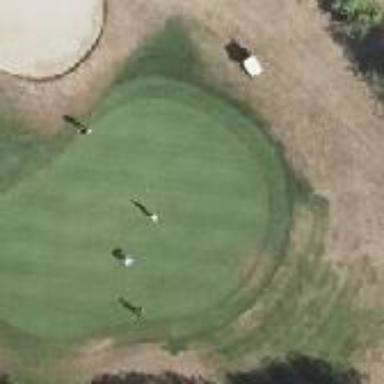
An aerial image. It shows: Golf green.